Question: I have a path which will be on bottom of the screen where insects will walk. But my path is not a straight line, it have ups and down. So how can I my insects walk my jagged line? The black line is my path. I want my insects to follow the up and down parts and I would like to achieve this using box2d. Any help? I don't know from where tostart to make this work. I haven't yet started to code. How can I make a bodyDef in box2d for the picture path below?

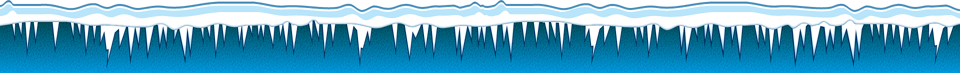
Answer: I assume that with the word "path" you mean the ground represented in the image, otherwise you can ignore the rest of my answer ;)
My suggestion is to follow these steps:
1. Create a body definition for the ground image. I use PhysicsEditor (free trial) that automatically creates the body definition for an image. If your image is transparent the body definition will map pretty well the shape in the image. PhysicsEditor exports the body definition via .plist which can be easily loaded via code.
2. Create a body definition for your insects (as above).
3. In your code create a static body for the ground using the ground body definition.
4. Create a dynamic body for each insect using the definition made at bullet 2.
5. Add gravity.
Now you'll see your insects on the ground. If you drag them (using the provided by box2d) you will see that they react realistically to the ground and do not intersect it.
Finally you need to apply a force (in box2d) in order to autonomously move the insects.
This is just an high-level description of the steps you should follow. More specific information for each step is provided by the PhysicEditor documentation and box2d documentation.
I hope that this is going to help you.